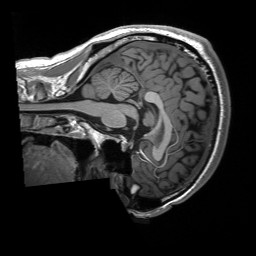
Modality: T1w
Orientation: sagittal
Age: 20
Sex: male
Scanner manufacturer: siemens
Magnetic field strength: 3 T
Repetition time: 2.53 s
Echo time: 0.00227 s